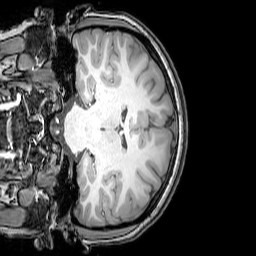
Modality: T1w
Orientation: coronal
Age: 21
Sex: female
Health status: healthy
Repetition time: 0.081 s
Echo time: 0.037 s